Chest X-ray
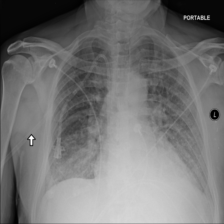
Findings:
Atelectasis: negative
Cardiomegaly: negative
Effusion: negative
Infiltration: negative
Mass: negative
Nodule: negative
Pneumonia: negative
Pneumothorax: negative
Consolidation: positive
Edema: negative
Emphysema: negative
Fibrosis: negative
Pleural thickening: negative
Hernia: negative